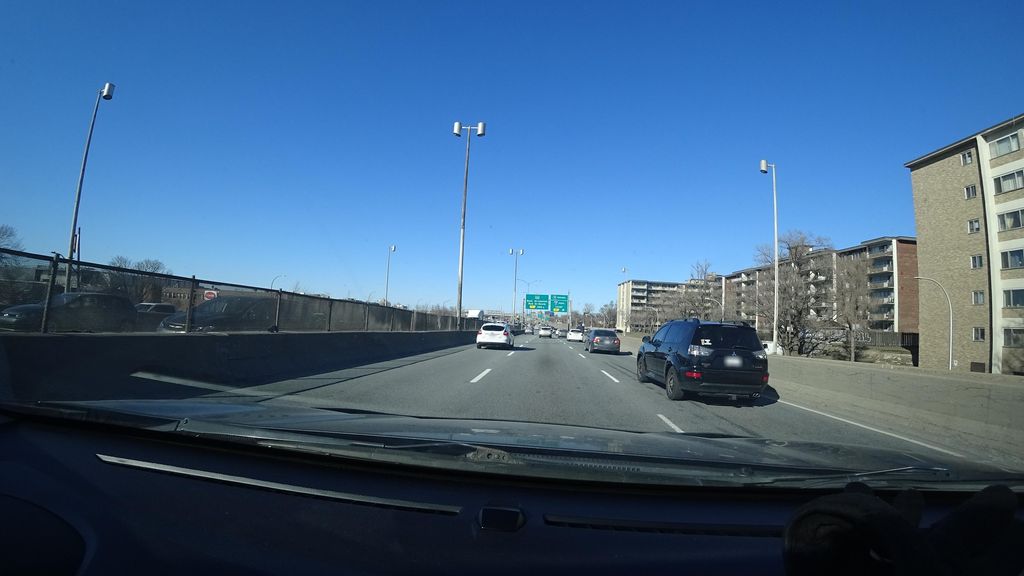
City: montreal